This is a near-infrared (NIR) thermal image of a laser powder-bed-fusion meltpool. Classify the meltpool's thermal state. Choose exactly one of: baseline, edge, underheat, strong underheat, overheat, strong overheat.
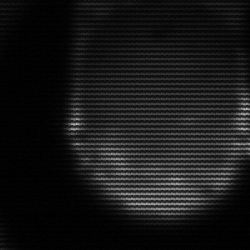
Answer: edge